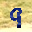
Label: 9